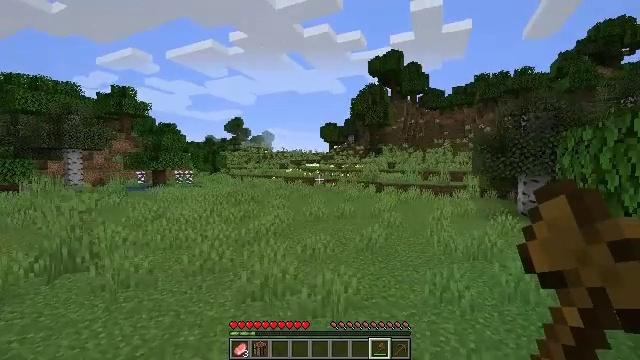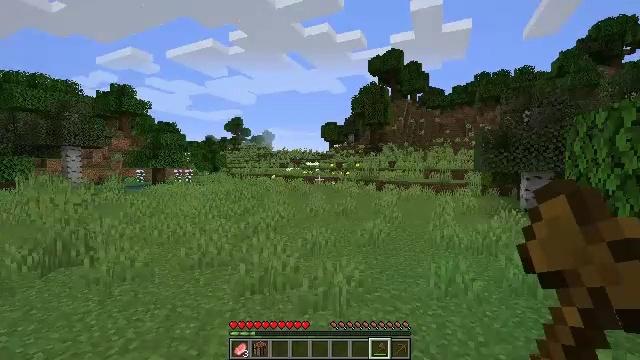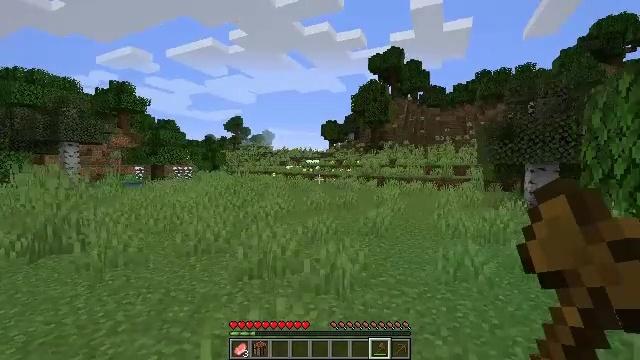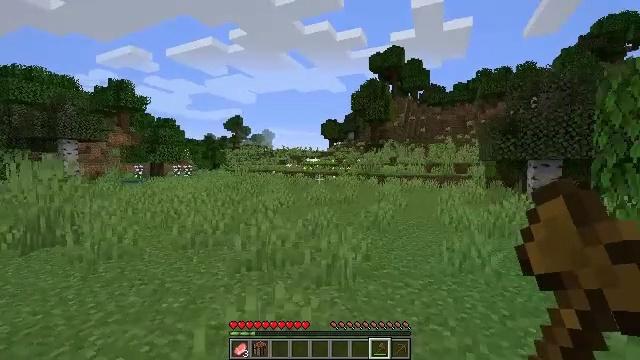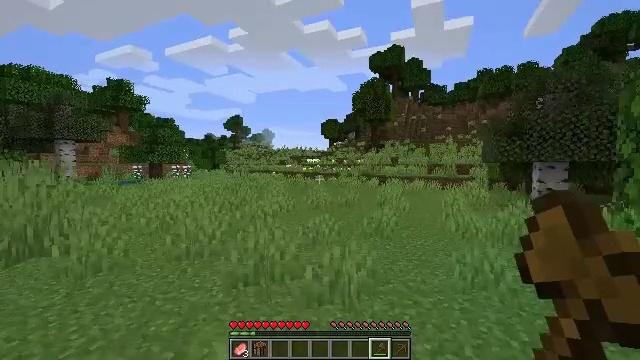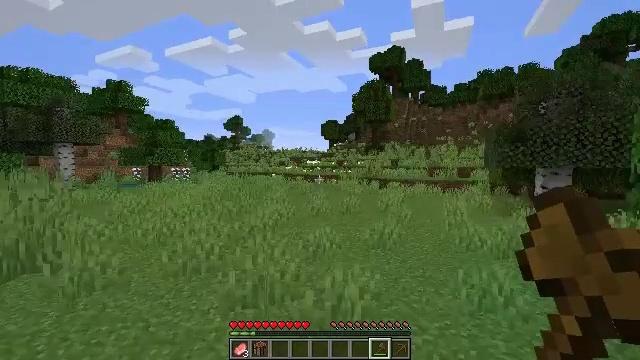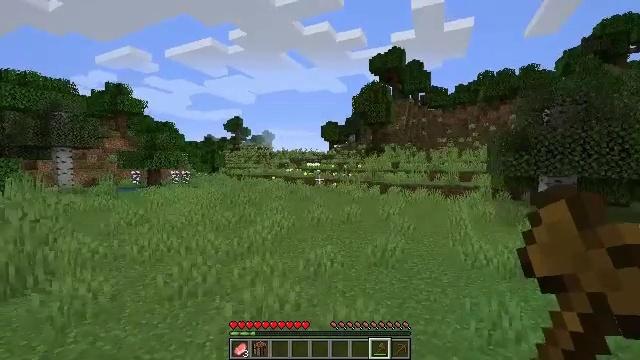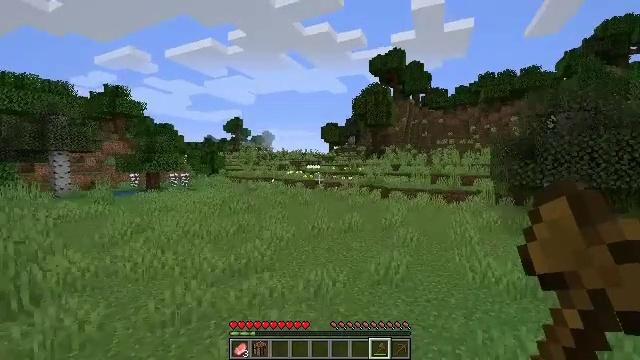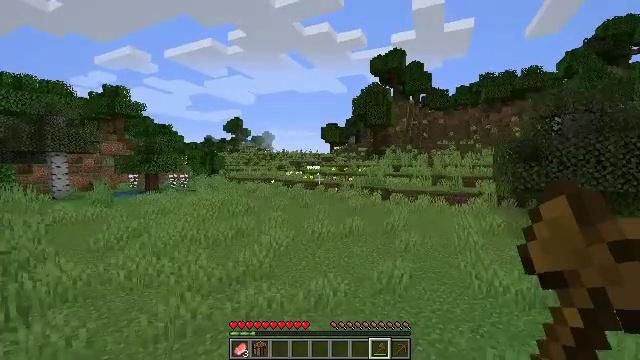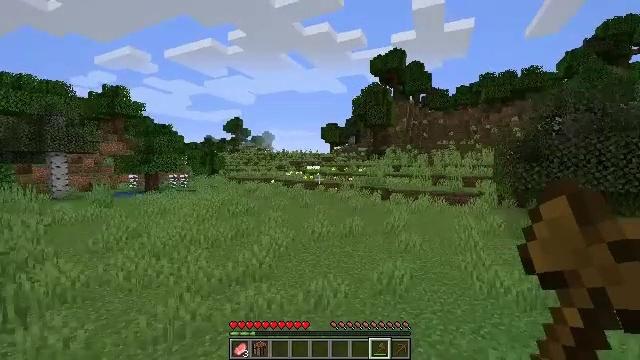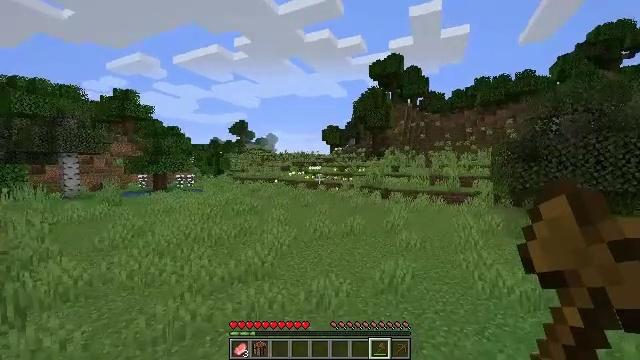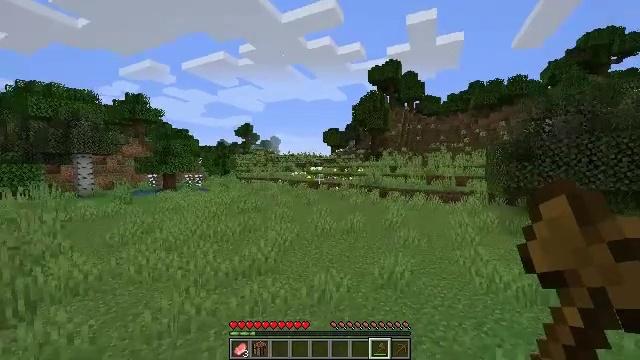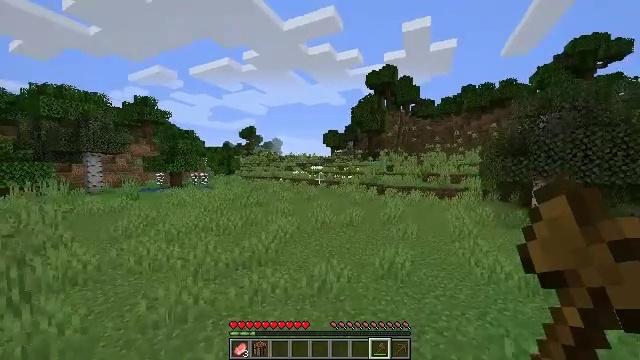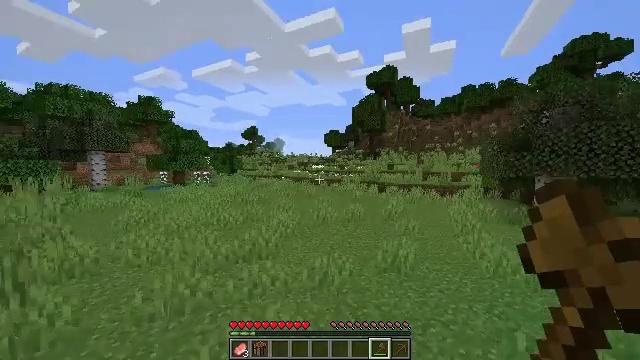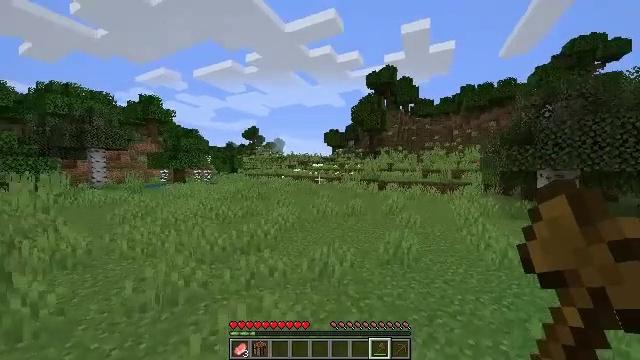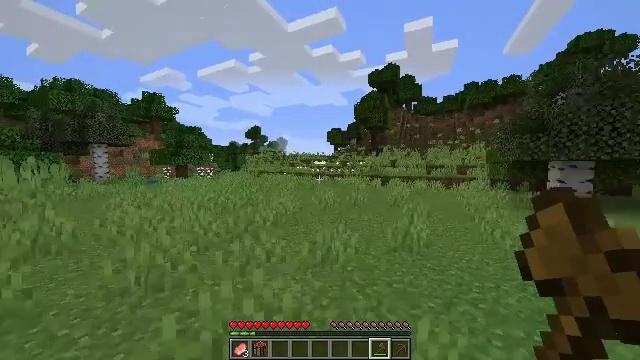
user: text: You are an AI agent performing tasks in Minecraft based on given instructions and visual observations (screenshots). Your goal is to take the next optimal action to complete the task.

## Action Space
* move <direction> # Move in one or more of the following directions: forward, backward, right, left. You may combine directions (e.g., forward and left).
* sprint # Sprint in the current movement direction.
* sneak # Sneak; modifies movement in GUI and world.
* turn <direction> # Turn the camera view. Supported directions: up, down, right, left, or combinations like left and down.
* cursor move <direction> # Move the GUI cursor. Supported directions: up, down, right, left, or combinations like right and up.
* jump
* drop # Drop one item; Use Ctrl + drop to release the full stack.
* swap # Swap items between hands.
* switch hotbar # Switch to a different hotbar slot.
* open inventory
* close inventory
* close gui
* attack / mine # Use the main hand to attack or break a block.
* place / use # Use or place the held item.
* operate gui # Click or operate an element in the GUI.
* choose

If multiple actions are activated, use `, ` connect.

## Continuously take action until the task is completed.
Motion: motion action
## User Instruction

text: Pick up the dandelion.
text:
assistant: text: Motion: move forward, jump
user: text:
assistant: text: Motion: move forward, jump
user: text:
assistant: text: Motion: move forward, jump
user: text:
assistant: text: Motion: move forward, jump
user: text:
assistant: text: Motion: move forward, jump
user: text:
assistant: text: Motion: move forward, jump
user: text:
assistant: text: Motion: move forward, jump
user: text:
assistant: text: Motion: move forward, jump
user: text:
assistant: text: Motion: move forward, sprint, jump
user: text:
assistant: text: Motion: move forward, sprint, jump
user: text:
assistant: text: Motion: move forward, sprint, jump
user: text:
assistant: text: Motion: move forward, jump
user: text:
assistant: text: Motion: move forward, jump
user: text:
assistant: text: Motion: move forward, jump
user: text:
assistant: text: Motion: move forward, jump
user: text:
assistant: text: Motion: move forward, jump
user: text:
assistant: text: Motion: move forward, jump
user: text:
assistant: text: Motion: move forward, jump
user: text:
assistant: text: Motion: move forward, jump
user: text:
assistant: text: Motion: move forward, jump
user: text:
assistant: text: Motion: move forward, jump
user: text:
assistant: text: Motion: move forward, jump
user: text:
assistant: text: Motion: move forward, jump
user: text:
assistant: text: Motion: move forward, jump
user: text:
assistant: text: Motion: move forward, jump
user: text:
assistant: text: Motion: move forward, jump
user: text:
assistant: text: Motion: move forward, jump
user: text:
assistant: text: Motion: move forward, jump
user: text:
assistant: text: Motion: move forward, jump
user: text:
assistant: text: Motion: move forward, jump